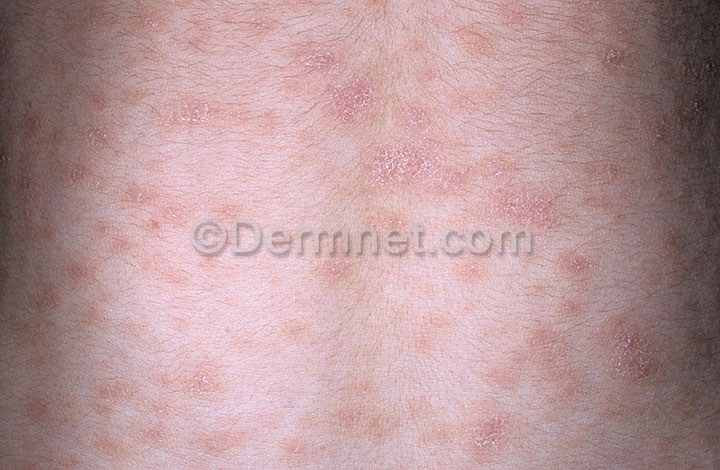
Disease: Psoriasis pictures Lichen Planus and related diseases